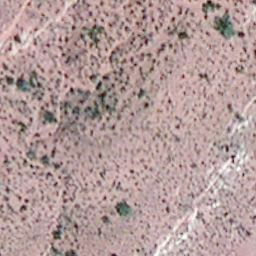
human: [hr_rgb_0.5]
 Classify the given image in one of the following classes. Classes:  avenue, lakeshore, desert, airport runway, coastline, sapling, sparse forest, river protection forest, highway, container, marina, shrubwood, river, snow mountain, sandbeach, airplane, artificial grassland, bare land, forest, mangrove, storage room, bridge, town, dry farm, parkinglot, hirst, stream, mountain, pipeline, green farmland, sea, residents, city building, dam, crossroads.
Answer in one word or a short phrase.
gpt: bare land